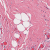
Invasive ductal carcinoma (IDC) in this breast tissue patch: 0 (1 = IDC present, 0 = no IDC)